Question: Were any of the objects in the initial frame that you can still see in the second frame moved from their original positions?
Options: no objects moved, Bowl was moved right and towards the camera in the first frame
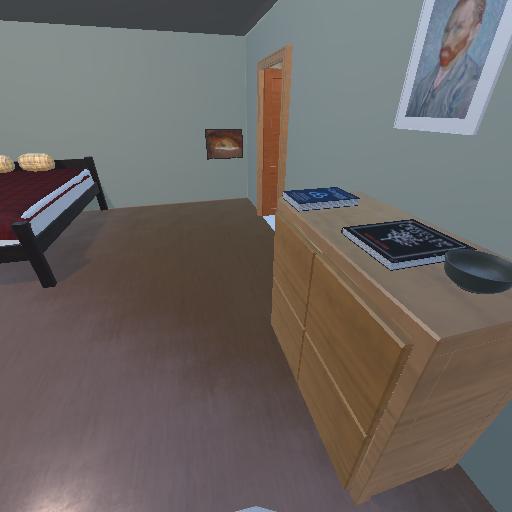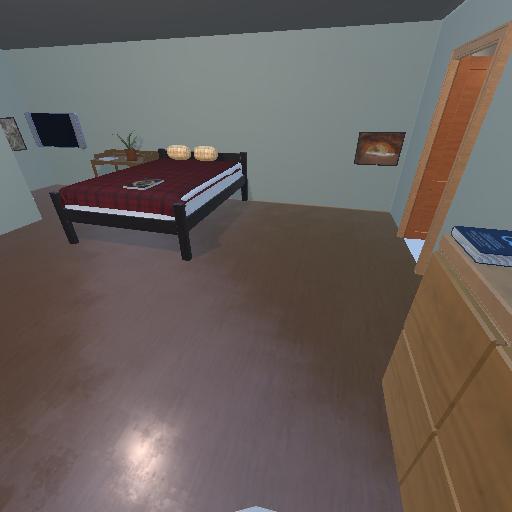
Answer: no objects moved